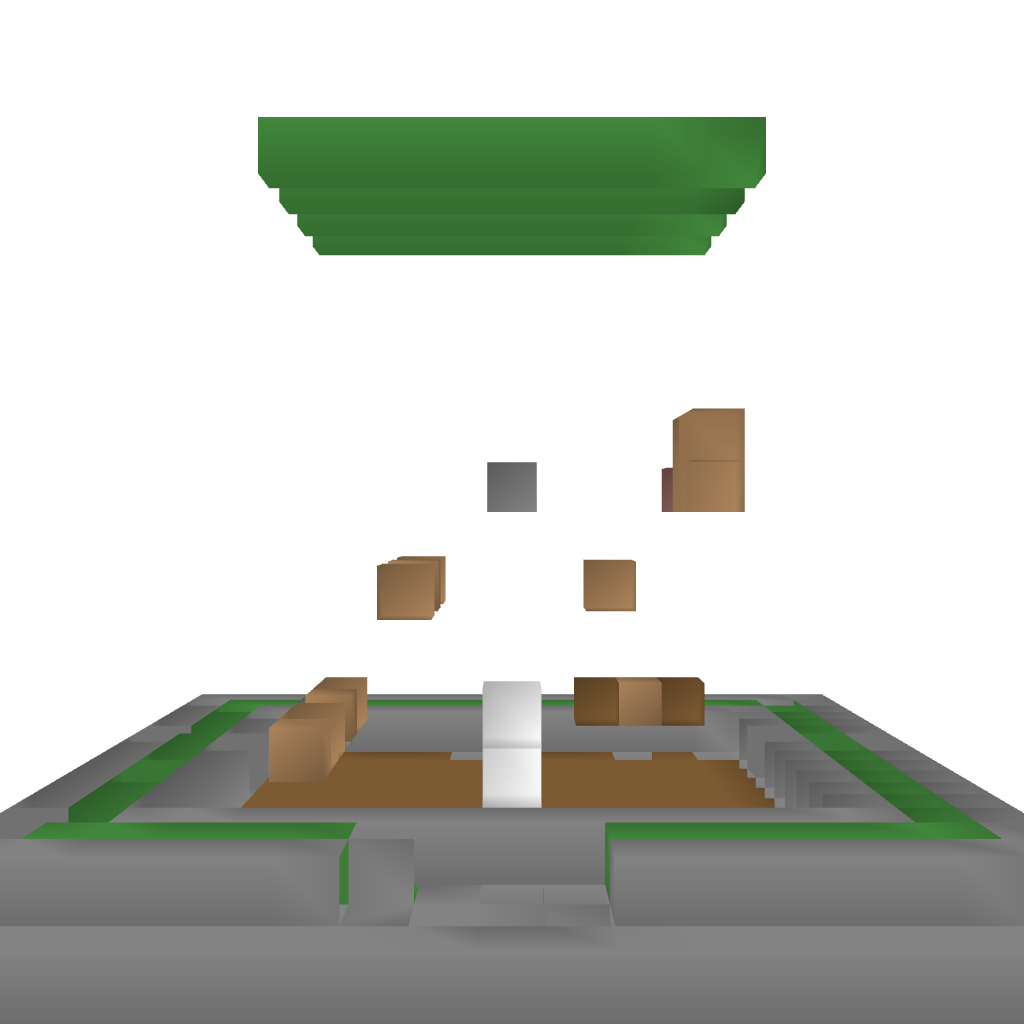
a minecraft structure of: Modern House 004 bad low quality